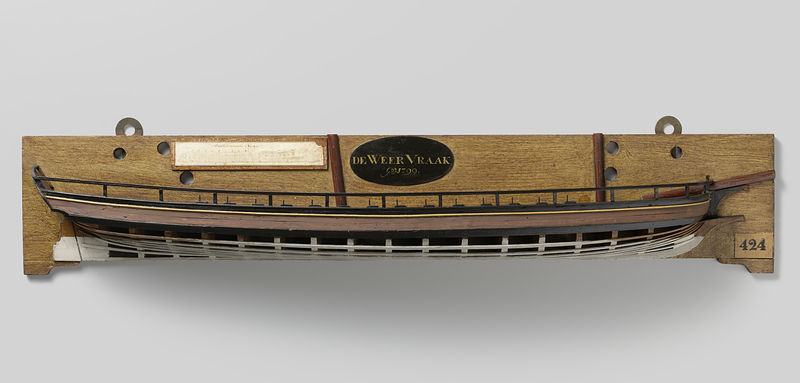
Titel: Halfmodel van een kanonneergalei van 3 stukken
Standort: Amsterdam
Institution: Rijksmuseum
Schlagwörter: black, old, wall, brown, wooden, wood, boat, ship, steel, model, sculpture, small, vessel, dutch, carving, body, e, hull, nautical, toy, mounted, hulk, weer, vraak, mockup, 424, hangers, boa5t, dewer vra, deweer vraak